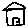
Label: house